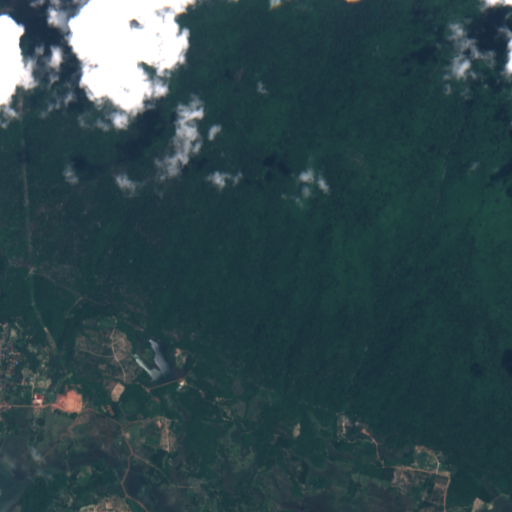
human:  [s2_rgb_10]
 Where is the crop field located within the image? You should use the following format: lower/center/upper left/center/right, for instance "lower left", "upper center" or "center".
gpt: The crop field is located in the lower left of the image.
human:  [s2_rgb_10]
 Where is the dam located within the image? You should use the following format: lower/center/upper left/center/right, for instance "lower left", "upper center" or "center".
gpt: The dam is located in the lower left of the image.
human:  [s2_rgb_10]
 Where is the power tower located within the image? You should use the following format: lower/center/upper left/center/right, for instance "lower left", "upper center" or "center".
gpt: The power tower is located in the left of the image.
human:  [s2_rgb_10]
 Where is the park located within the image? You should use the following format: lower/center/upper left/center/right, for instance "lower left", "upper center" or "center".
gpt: There is no park in the image.